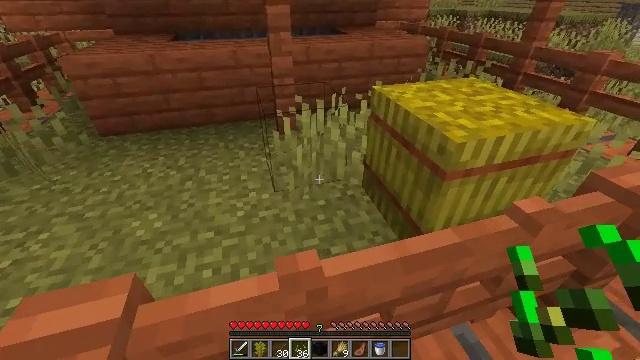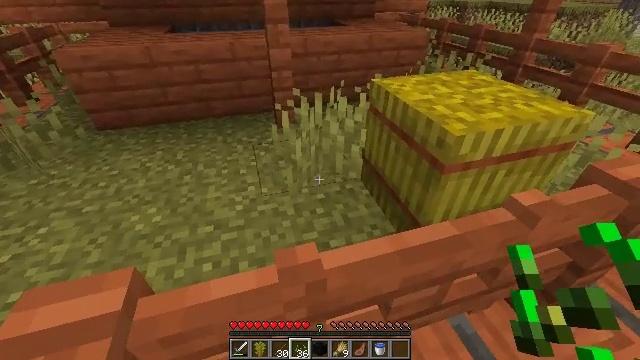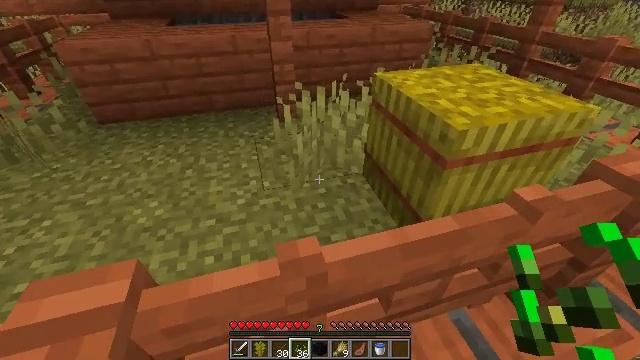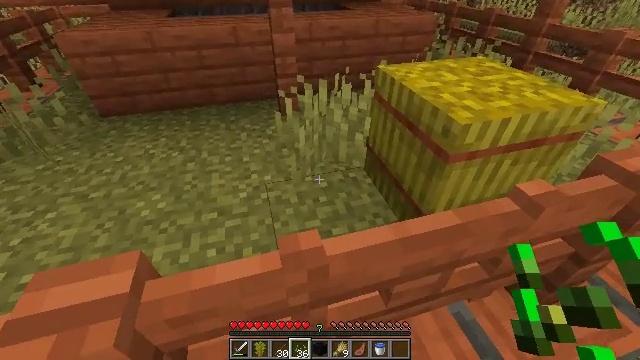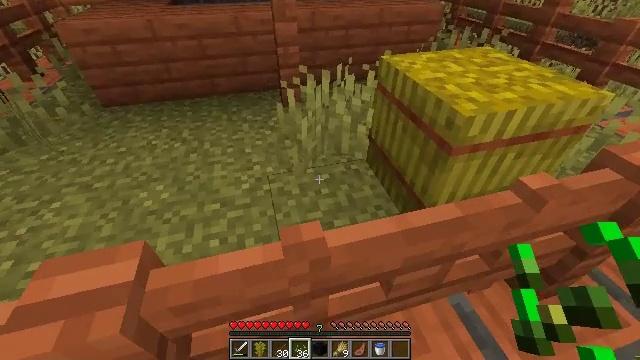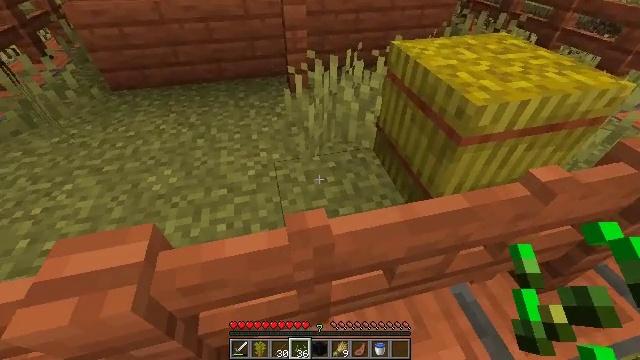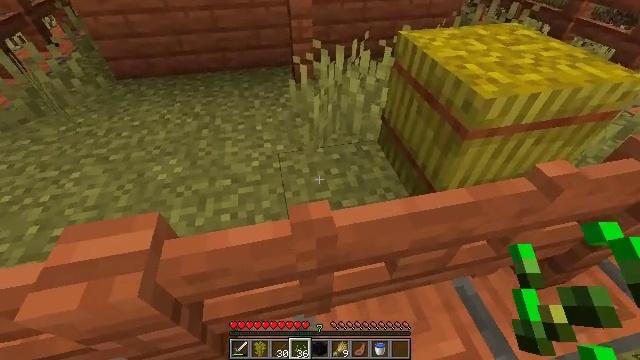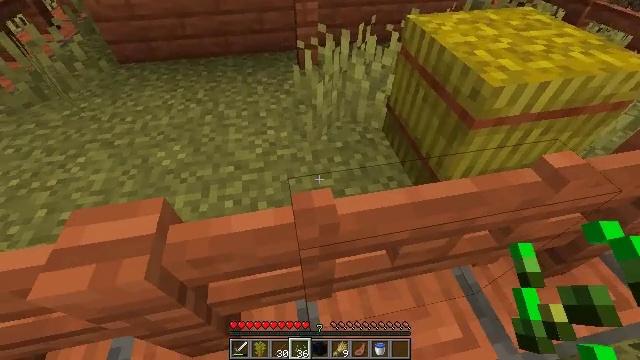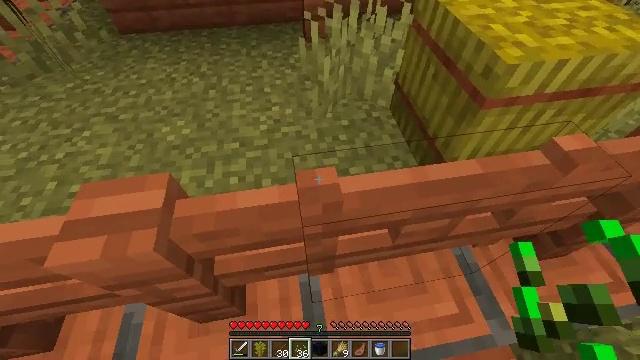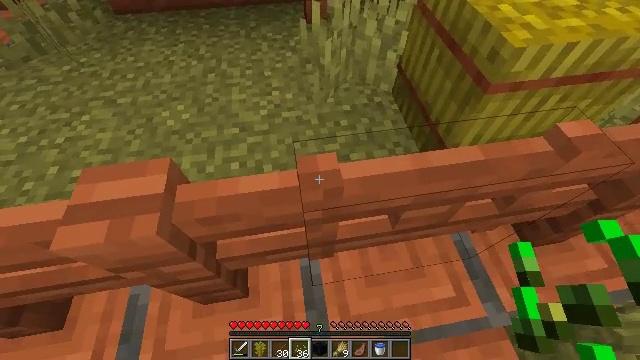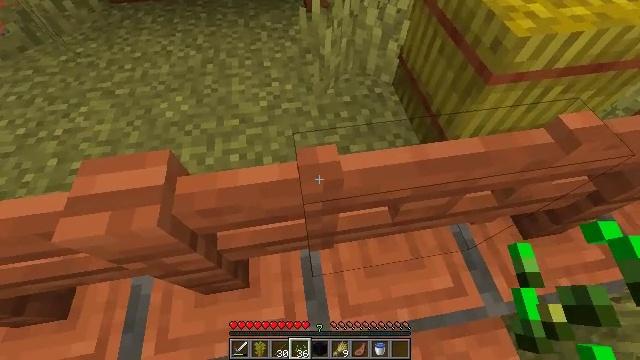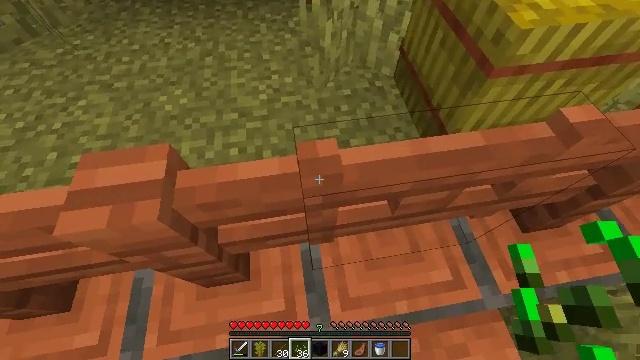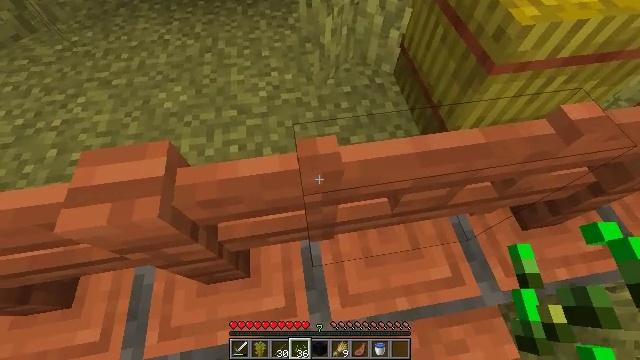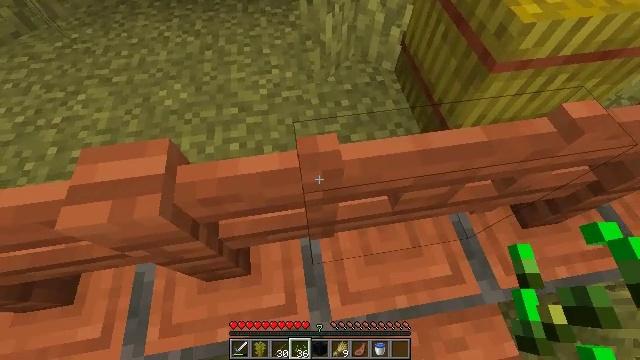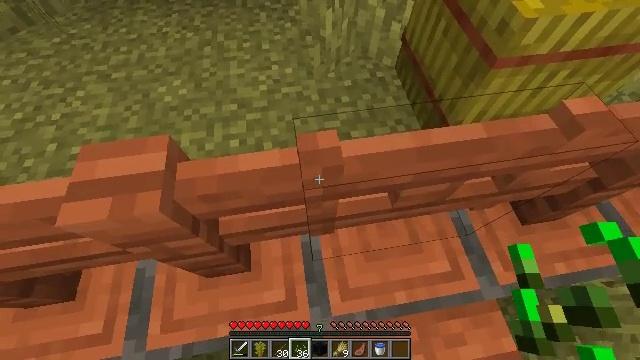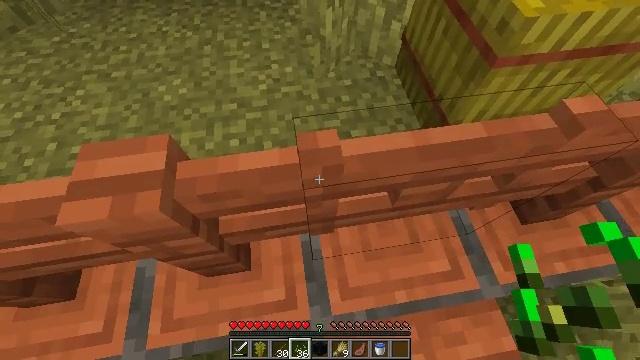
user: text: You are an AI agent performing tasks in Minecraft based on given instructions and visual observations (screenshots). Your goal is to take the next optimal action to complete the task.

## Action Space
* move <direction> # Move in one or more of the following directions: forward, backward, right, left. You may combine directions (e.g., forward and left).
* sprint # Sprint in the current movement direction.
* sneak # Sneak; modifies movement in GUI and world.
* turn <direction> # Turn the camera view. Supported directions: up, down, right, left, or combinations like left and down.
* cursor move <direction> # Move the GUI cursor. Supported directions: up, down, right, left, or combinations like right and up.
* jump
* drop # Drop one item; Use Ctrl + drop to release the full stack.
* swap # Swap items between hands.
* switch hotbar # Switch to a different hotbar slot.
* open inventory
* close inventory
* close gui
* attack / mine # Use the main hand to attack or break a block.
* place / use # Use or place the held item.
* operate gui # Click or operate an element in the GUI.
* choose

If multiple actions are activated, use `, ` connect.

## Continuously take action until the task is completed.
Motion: motion action
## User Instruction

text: Left click on the fletching table to mine it.
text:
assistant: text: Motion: turn down
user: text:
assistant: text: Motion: turn down
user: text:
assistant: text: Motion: turn down
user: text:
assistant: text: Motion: turn down
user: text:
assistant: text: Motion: turn left and down
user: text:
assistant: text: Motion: turn left and down
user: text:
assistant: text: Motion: turn left and down
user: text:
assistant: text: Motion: turn left and down
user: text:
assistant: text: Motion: turn down
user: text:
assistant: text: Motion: turn down
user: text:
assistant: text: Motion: turn down
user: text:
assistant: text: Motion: no_op
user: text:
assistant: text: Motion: no_op
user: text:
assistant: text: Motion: no_op
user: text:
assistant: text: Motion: no_op
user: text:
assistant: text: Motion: no_op
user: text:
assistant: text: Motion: no_op
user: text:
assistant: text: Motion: no_op
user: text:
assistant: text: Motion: turn left and up
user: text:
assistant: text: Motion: turn left and up
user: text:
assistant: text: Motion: turn left and up
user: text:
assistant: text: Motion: turn left and up
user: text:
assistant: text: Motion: turn left and up
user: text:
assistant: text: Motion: turn left and up
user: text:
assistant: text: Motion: turn left and up
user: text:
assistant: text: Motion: turn left and up
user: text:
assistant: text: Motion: sprint, turn left
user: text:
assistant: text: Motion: move forward, sprint
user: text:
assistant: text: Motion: move forward, sprint
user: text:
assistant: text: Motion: move forward, sprint